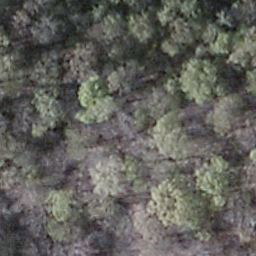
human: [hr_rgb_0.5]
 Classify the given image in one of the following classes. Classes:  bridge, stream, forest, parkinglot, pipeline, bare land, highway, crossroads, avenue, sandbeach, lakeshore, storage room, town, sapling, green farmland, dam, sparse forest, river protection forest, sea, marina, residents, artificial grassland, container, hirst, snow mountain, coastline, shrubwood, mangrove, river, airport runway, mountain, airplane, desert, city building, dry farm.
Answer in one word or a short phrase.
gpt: shrubwood